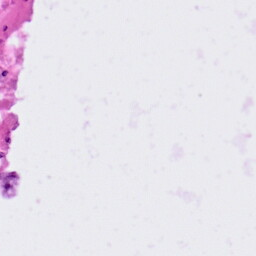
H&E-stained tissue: Lung